Question: i want to recreate this effect that is visible on <URL> in tailwind css:

i tried to inspect their source code but i couldn't make it work in my code.
my markup looks like:
'''
<div class="lg:space-x-15 -mr-6 flex items-end justify-end space-x-4 sm:space-x-8 md:space-x-12 lg:-mr-0 lg:justify-center">
<div class="shadow-gentle-backdrop w-35 lg:w-74 relative flex-shrink-0 rotate-3 transform overflow-hidden rounded-lg opacity-80 transition hover:rotate-0 hover:opacity-100 focus:outline-none focus:ring-2 sm:w-44 md:w-56">
<img class="" src="https://picsum.photos/300/400" alt="" />
</div>
<div class="shadow-gentle-backdrop w-30 sm:w-38 md:w-42 relative flex-shrink-0 -rotate-3 transform overflow-hidden rounded-lg opacity-80 transition hover:rotate-0 hover:opacity-100 focus:outline-none focus:ring-2 lg:w-64">
<img class="" src="https://picsum.photos/300/300" alt="" />
</div>
<div class="shadow-gentle-backdrop w-54 sm:w-66 lg:w-133 relative mb-8 flex-shrink-0 rotate-2 transform overflow-hidden rounded-lg transition hover:rotate-0 focus:outline-none focus:ring-2 md:w-96">
<img src="https://picsum.photos/500/400" alt="" />
</div>
</div>
<div class="lg:-ml-100 xl:-ml-50 lg:space-x-15 -ml-20 flex items-end justify-center space-x-4 sm:space-x-8 md:space-x-12">
<div class="shadow-gentle-backdrop w-35 md:w-68 lg:w-84 relative -mt-4 flex-shrink-0 -rotate-3 transform self-start overflow-hidden rounded-lg opacity-80 transition hover:rotate-0 hover:opacity-100 focus:outline-none focus:ring-2 sm:w-52">
<img class="" src="https://picsum.photos/200/200" alt="" />
</div>
<div class="shadow-gentle-backdrop w-37 md:w-76 lg:w-92 rotate-4 relative flex-shrink-0 transform overflow-hidden rounded-lg opacity-80 transition hover:rotate-0 hover:opacity-100 focus:outline-none focus:ring-2 sm:w-56">
<img class="" src="https://picsum.photos/200/300" alt="" />
</div>
<div class="shadow-gentle-backdrop w-42 md:w-82 relative flex-shrink-0 -rotate-2 transform overflow-hidden rounded-lg opacity-80 transition hover:rotate-0 hover:opacity-100 focus:outline-none focus:ring-2 sm:w-60 lg:w-96">
<img class="" src="https://picsum.photos/500/300" alt="" />
</div>
<div class="shadow-gentle-backdrop w-35 sm:w-58 md:w-76 lg:w-85 relative -mt-8 flex-shrink-0 rotate-2 transform self-start overflow-hidden rounded-lg opacity-80 transition hover:rotate-0 hover:opacity-100 focus:outline-none focus:ring-2">
<img class="" src="https://picsum.photos/600/300" alt="" />
</div>
</div>
'''
but i don't have the desired results in the same ratio.
i would love to recreate the above thing. even though i did copy the code from the tella website itself with a little change, the desired results depend on the image size.
personally, i want them to look like the screenshot above & every image is of the same size of 1439*793
the ui should look the same even if you make the screen size responsive.
how do i make that happen?
tailwind play - <URL>
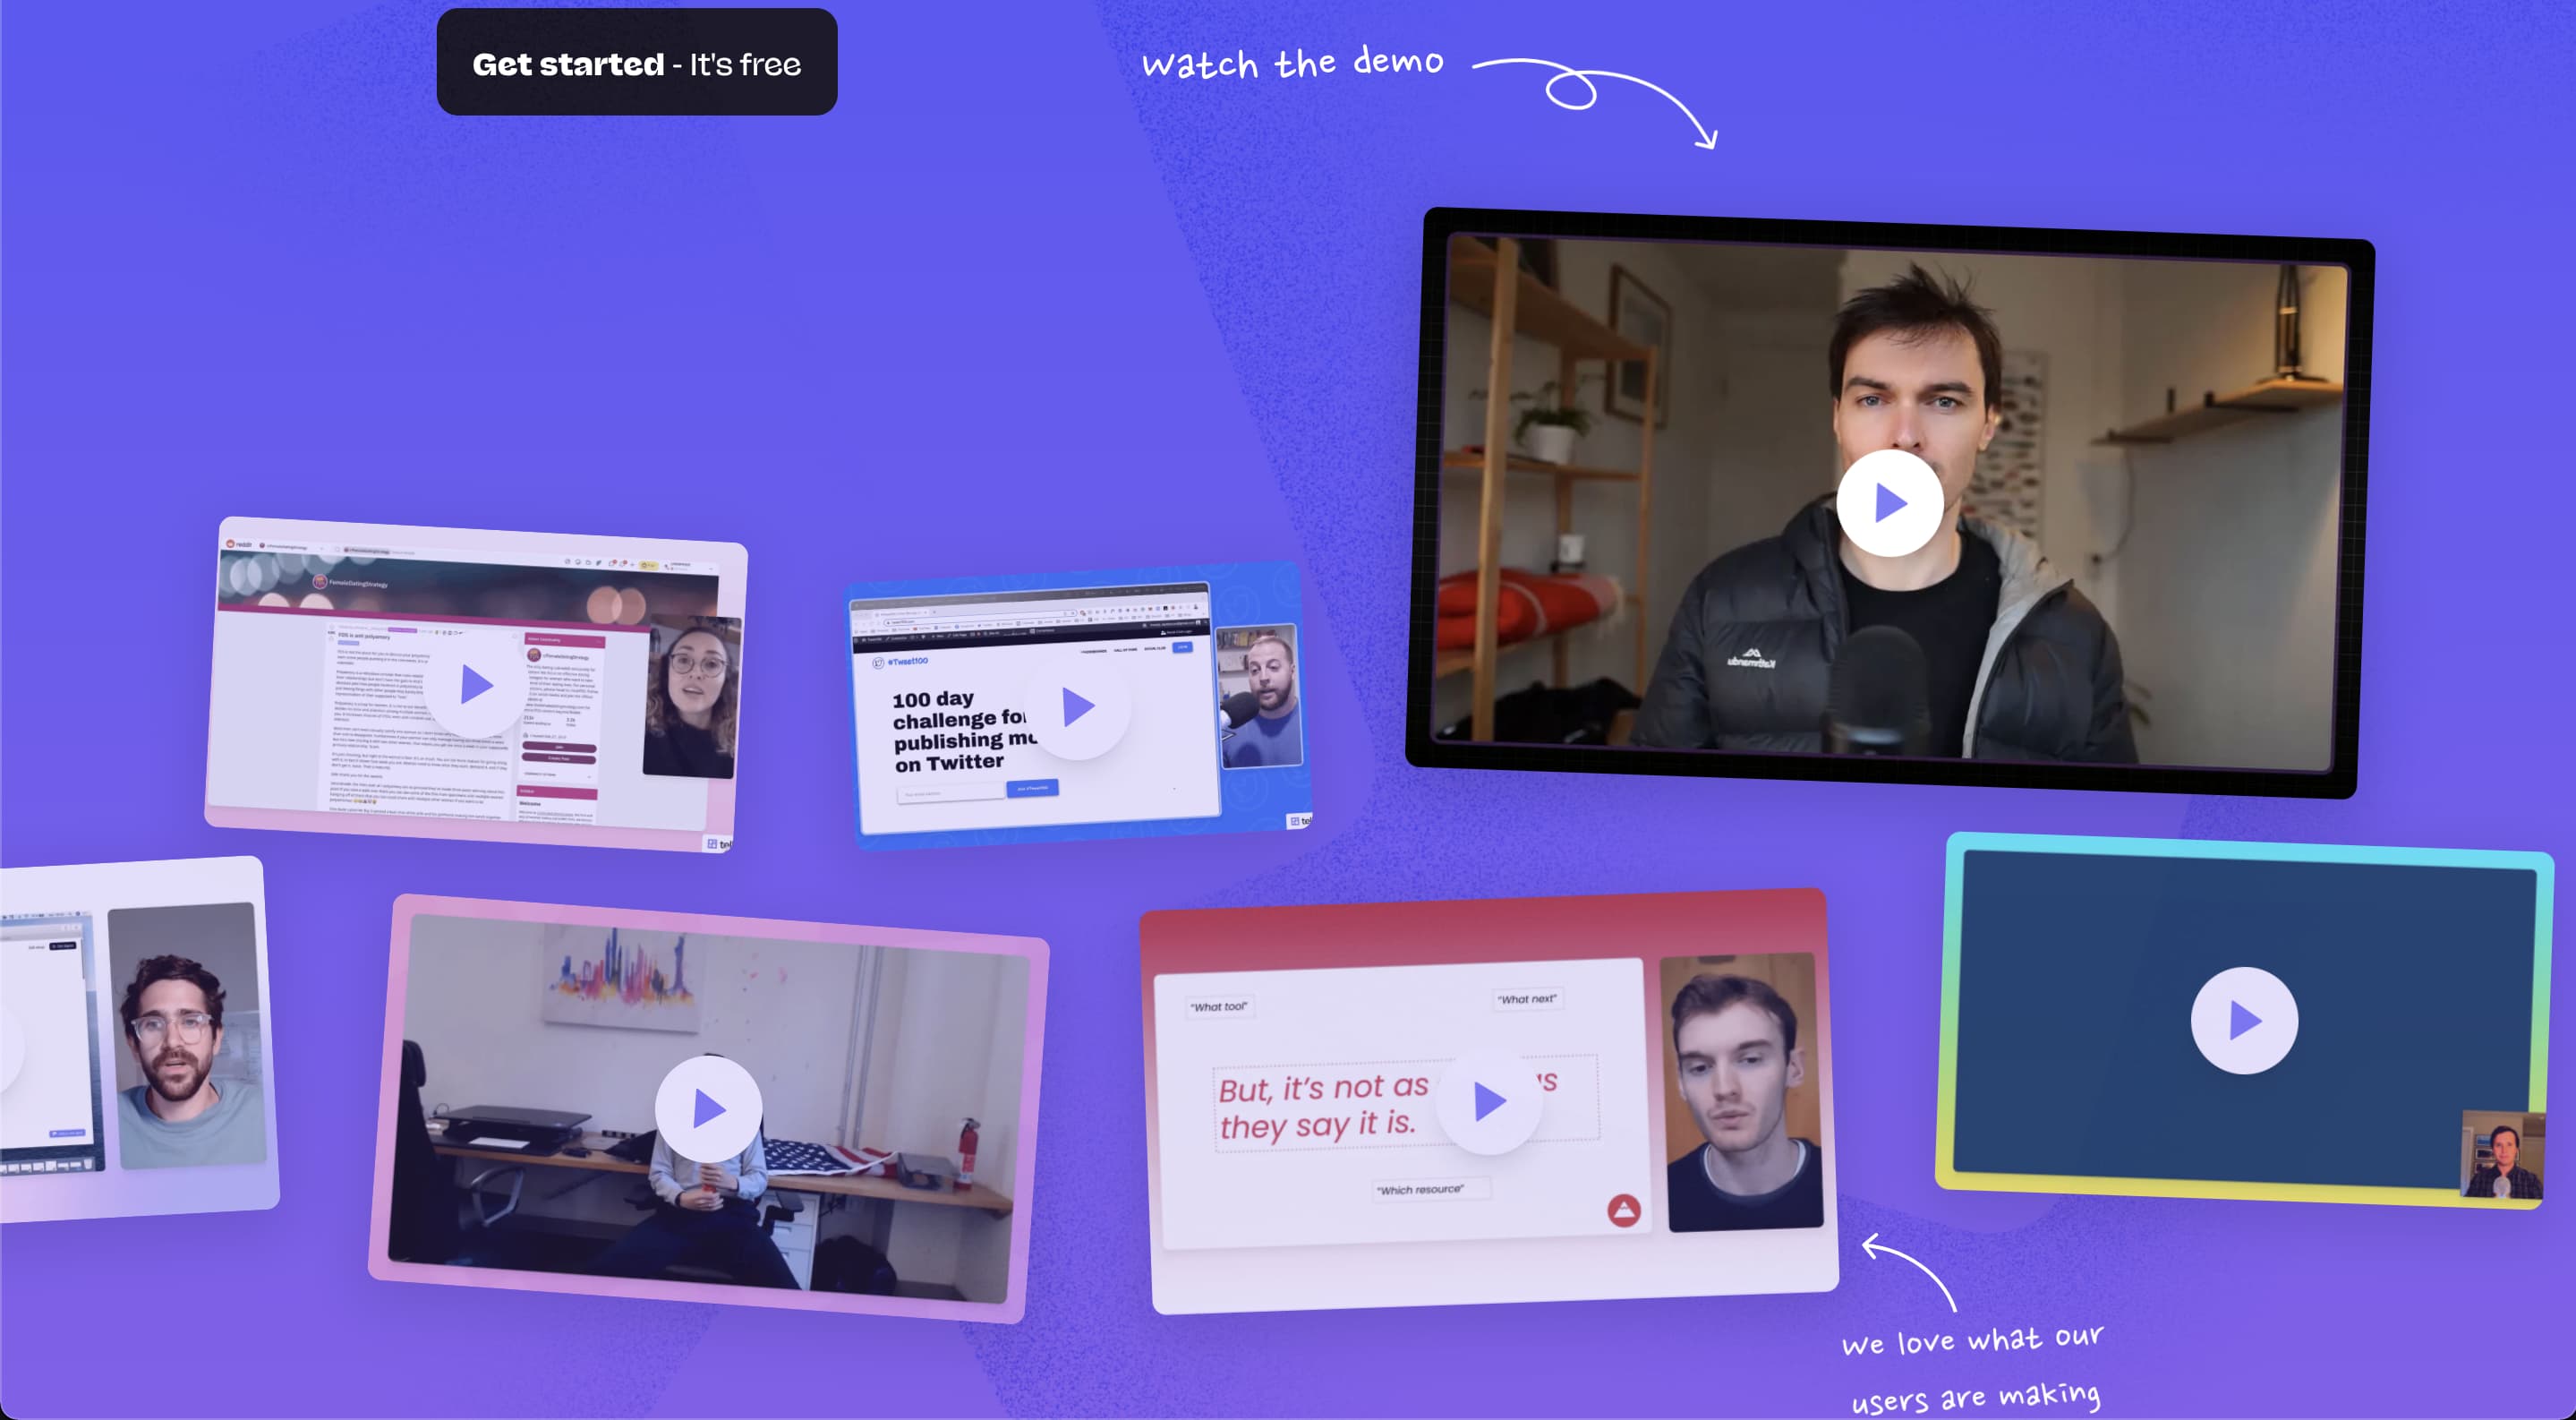
Answer: The issue with your code is that you didn't add the container div for the rows.
I did that and recreated the grid with pretty much the same code as the tella website. I made it a bit asymmetrical but you can easily make it symmetrical by copying the first section and pasting over the second.
If you want it to be as responsive as the other website you will have to design new breakpoints and behavior for those. I didn't do that because I have no idea how many images you would like to have on each row or what height the images should be. It is at least a bit responsive now :).
I hope this can be a good start for you: <URL>